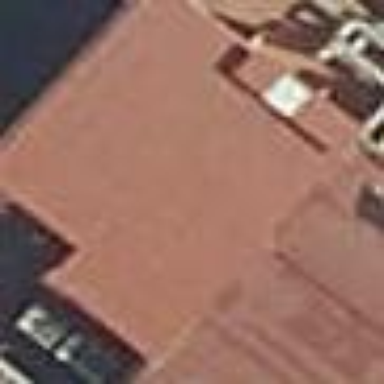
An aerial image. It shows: Part of building.